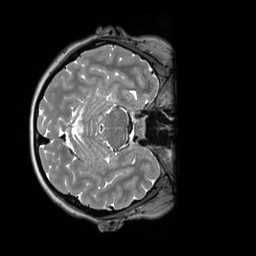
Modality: T2w
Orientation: axial
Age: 25
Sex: female
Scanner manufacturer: siemens
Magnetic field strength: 3 T
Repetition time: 3.2 s
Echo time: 0.408 s